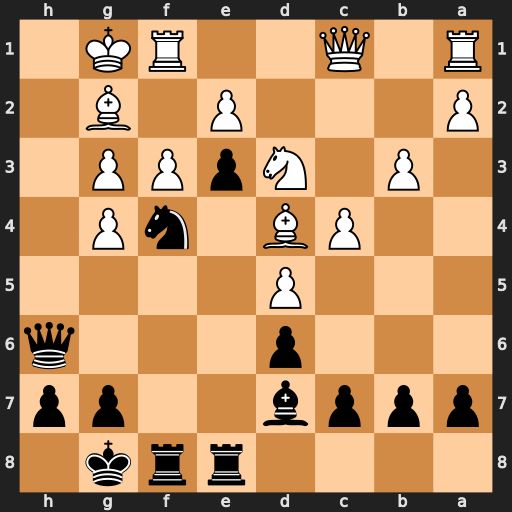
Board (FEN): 4rrk1/pppb2pp/3p3q/3P4/2PB1nP1/1P1NpPP1/P3P1B1/R1Q2RK1
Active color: b
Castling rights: -
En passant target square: -
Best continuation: Nxe2#